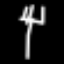
Label: fork